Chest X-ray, AP view. Patient: 58 years old, sex M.
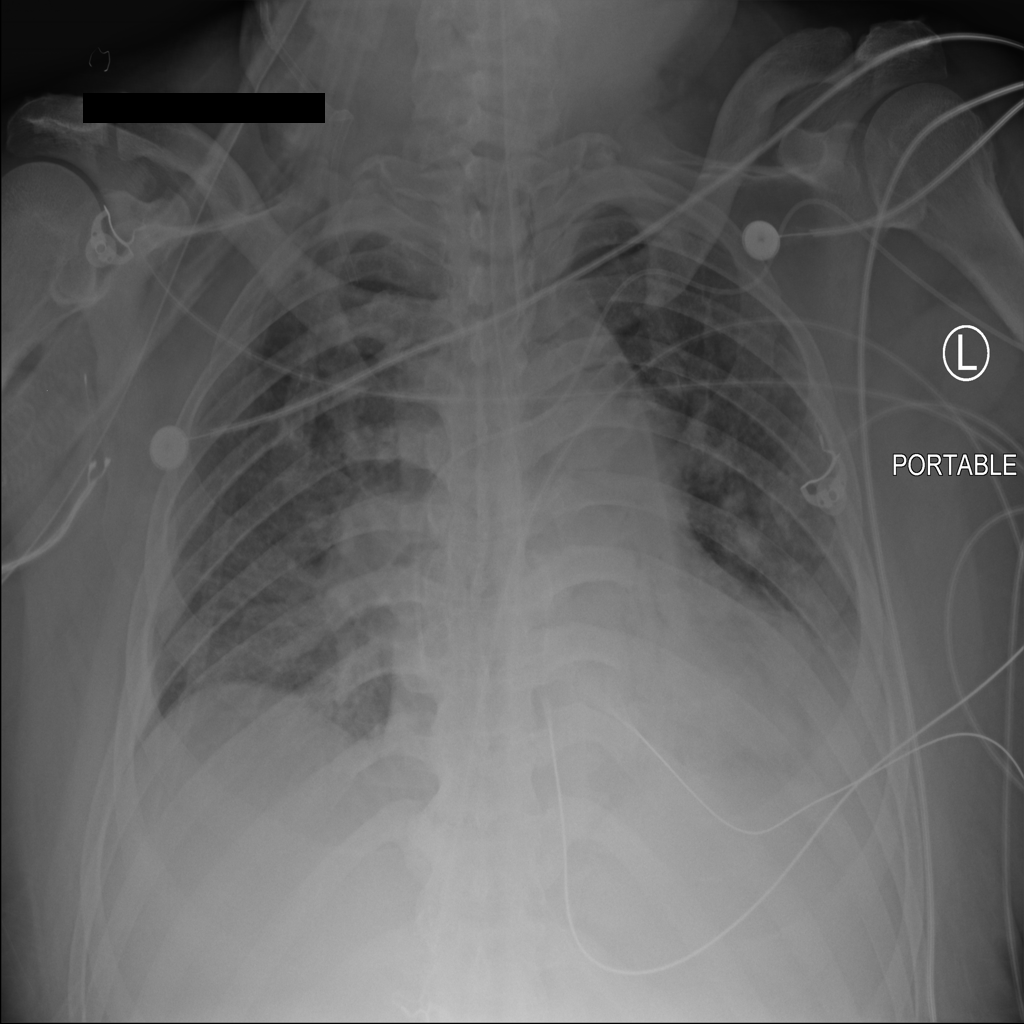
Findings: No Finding